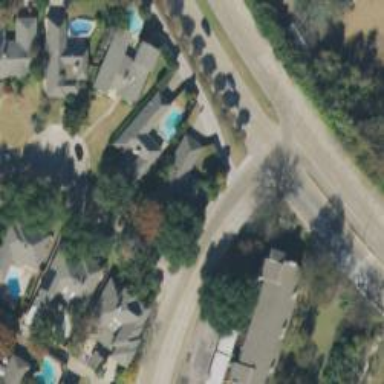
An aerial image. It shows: Alley classified as service road.